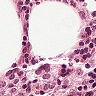
Metastatic tissue present: no